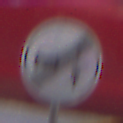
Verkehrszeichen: EndeVerbotUeberholenEinspurigeFahrzeuge
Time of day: MorningAfternoon
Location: Outdoor (Urban)
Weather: Clear
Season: NotSpecified
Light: Natural